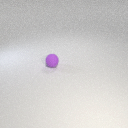
small purple rubber sphere